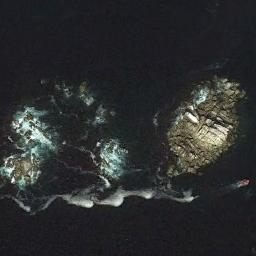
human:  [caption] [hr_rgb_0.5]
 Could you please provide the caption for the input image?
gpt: The archipelago has some stone islands and the waters around the islands is deep blue .

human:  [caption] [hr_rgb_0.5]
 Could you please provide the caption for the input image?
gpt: There are a group of yellow-brown islands on the blue sea .

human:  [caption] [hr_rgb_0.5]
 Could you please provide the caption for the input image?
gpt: There are many islands of different shapes and sizes .

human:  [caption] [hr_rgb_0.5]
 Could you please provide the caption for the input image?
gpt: The water next to the island is blue .

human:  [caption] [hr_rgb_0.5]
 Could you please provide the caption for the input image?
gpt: There are some white rocks on the island .